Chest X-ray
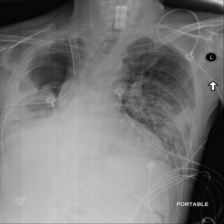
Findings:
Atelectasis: negative
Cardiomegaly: negative
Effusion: negative
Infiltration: negative
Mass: negative
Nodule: negative
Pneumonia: negative
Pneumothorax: negative
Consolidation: negative
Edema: negative
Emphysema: negative
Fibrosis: negative
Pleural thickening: negative
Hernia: negative